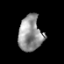
Tissue: prostate
Cell type: Endothelial cells
Senescence score: 0.3454
Nuclear area (px): 820
Mean DAPI intensity: 147.748